Interaction volume radius: 5 \u00c5
Interaction volume height: 20 \u00c5
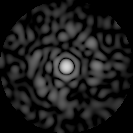
Disorder parameter: 0.7771